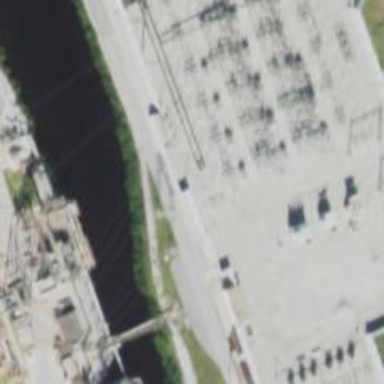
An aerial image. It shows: Switch for power supply.